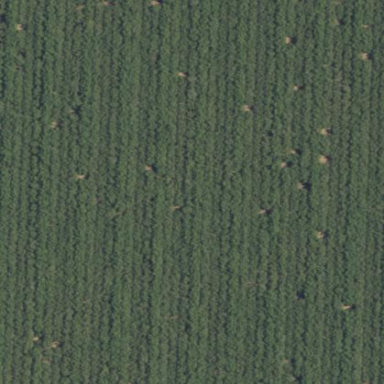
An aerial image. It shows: Orchard with field cropland.